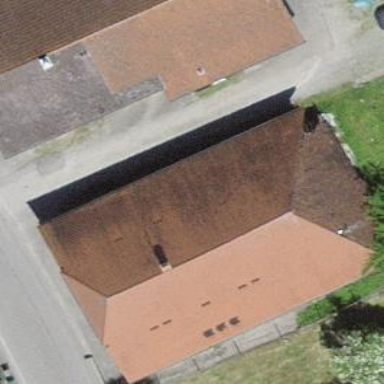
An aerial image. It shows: Residential building.